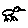
Label: bird